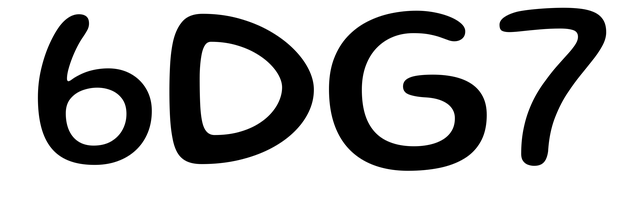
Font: Gluten_Regular